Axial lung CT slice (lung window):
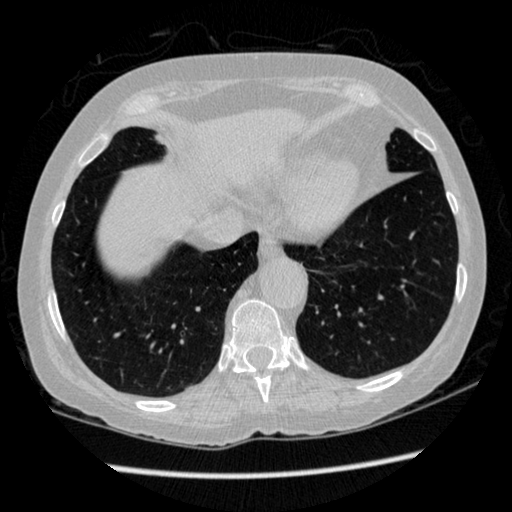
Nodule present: no